【题型】填空题　【知识点】解析几何　【难度】easy
如图，$B$地在$A$地的正东方向，相距$4\mathrm{km}$；$C$地在$B$地的北偏东$30^\circ$方向，相距$2\mathrm{km}$，河流沿岸$PQ$（曲线）上任意一点到$A$的距离比它到$B$的距离远$2\mathrm{km}$，现要在曲线$PQ$上选一处$M$建一座码头，向$B$、$C$两地转运货物．经测算，从$M$到$B$地修建公路费用是$25$万元/$\mathrm{km}$，从$M$到$C$地修建公路的费用为$50$万元/$\mathrm{km}$．选择合适的点$M$，可使修建的两条公路总费用最低，则总费用最低是$\underline{\quad\quad}$万元．
【解答】
【答案】125

【知识点】双曲线定义的理解、利用双曲线定义求点到焦点的距离及最值、双曲线准线的有关性质

【分析】依题意可知曲线$PQ$的方程为$x^2-\frac{y^2}{3}=1(x\geq1)$，根据双曲线的第二定义可得当$CM$与双曲线的准线垂直时，总费用最小．

【详解】根据题意以$AB$所在直线为$x$轴，$AB$的垂直平分线为$y$轴建立平面直角坐标系，如下图所示：

可得$A(-2,0)$,$B(2,0)$，易知点$M$在以$A,B$为焦点，长轴长为$2$的双曲线的右支上；

易知$|MA|-|MB|=2=2a$，可得$a=1$,$c=2$，所以$b^2=c^2-a^2=3$，

所以曲线$PQ$的方程为$x^2-\frac{y^2}{3}=1(x\geq1)$，

显然曲线$PQ$对应的准线方程为$x=\frac{1}{2}$，双曲线的离心率为$e=2$；

设点$M$到准线$x=\frac{1}{2}$的距离为$d$，由双曲线的第二定义可得$\frac{|MB|}{d}=2$，即$|MB|=2d$；

总费用表达式为$25|MB|+50|MC|=50(d+|MC|)$，

又易知$C(3,\sqrt{3})$，因此$C(3,\sqrt{3})$到准线距离为$3-\frac{1}{2}=\frac{5}{2}$，

因此$50(d+|MC|)\geq50\times\frac{5}{2}=125$，

当且仅当$CM$与双曲线的准线垂直时，总费用最小为$125$万元．

故答案为：125
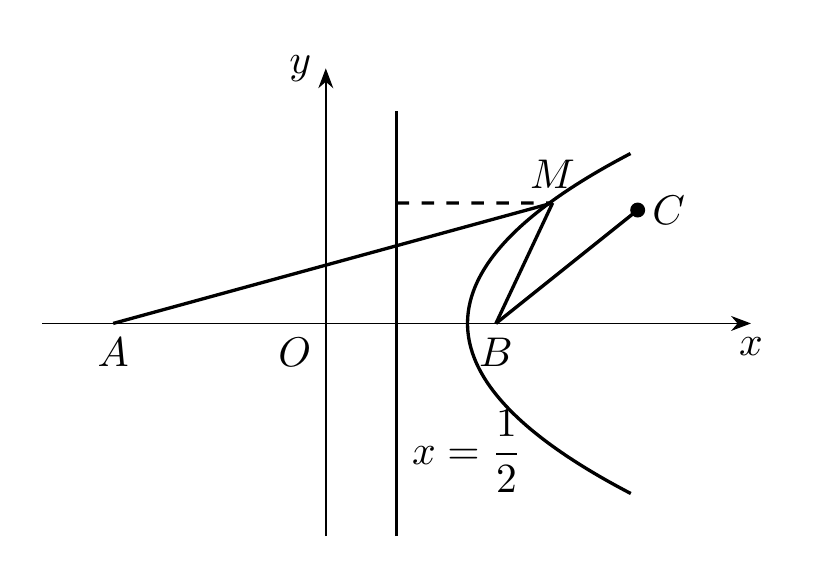